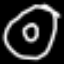
Label: donut